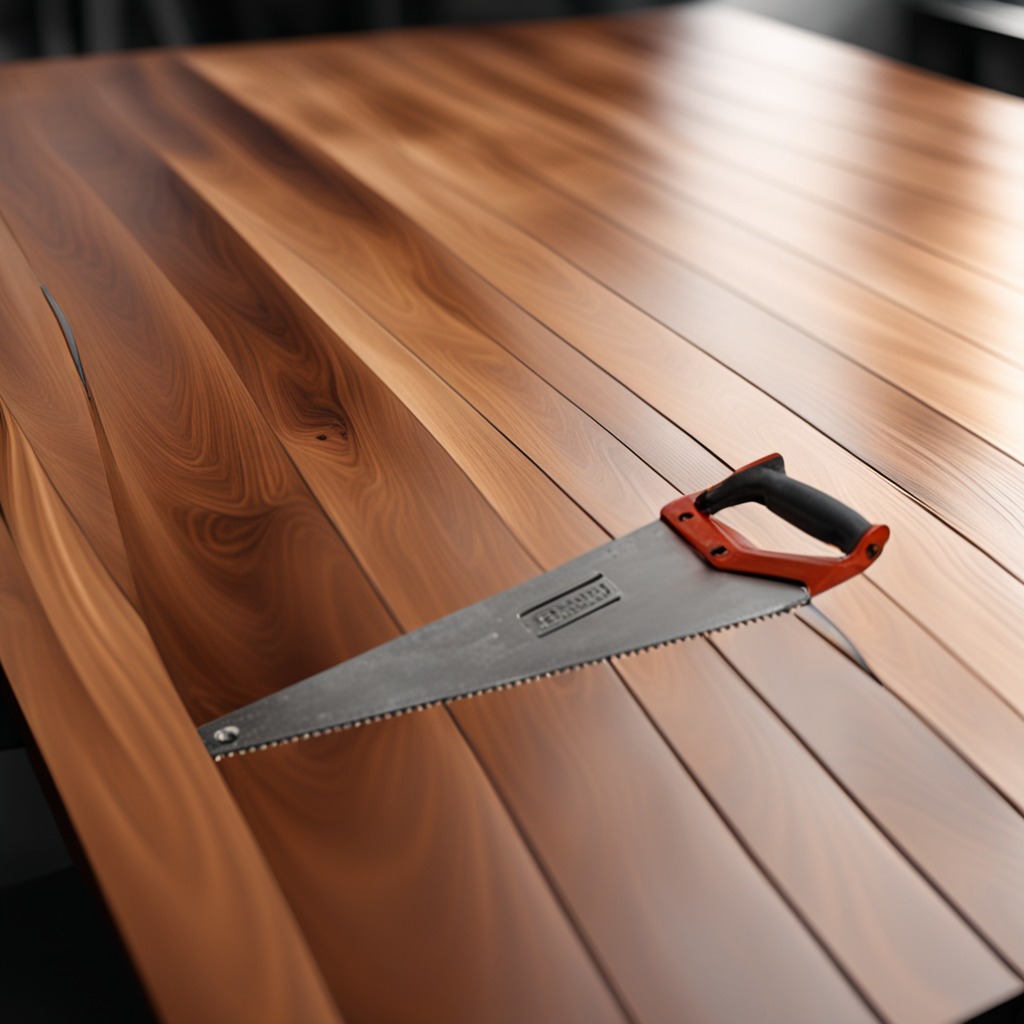
A metal saw is lying on the wooden table.